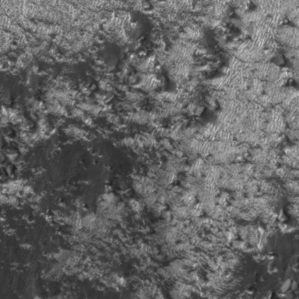
Label: frost